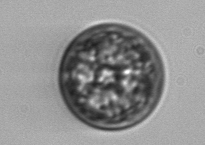
Label: Coscinodiscus